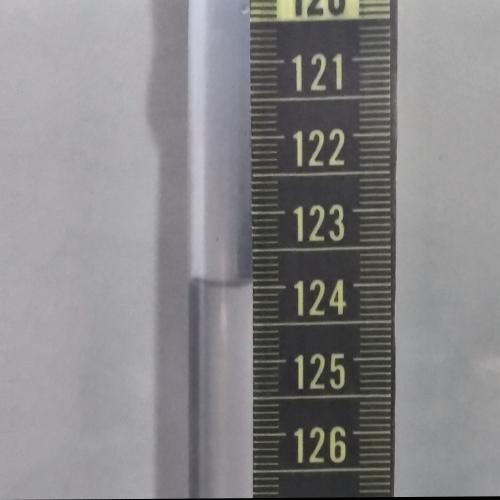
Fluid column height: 124.0 cm